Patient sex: M
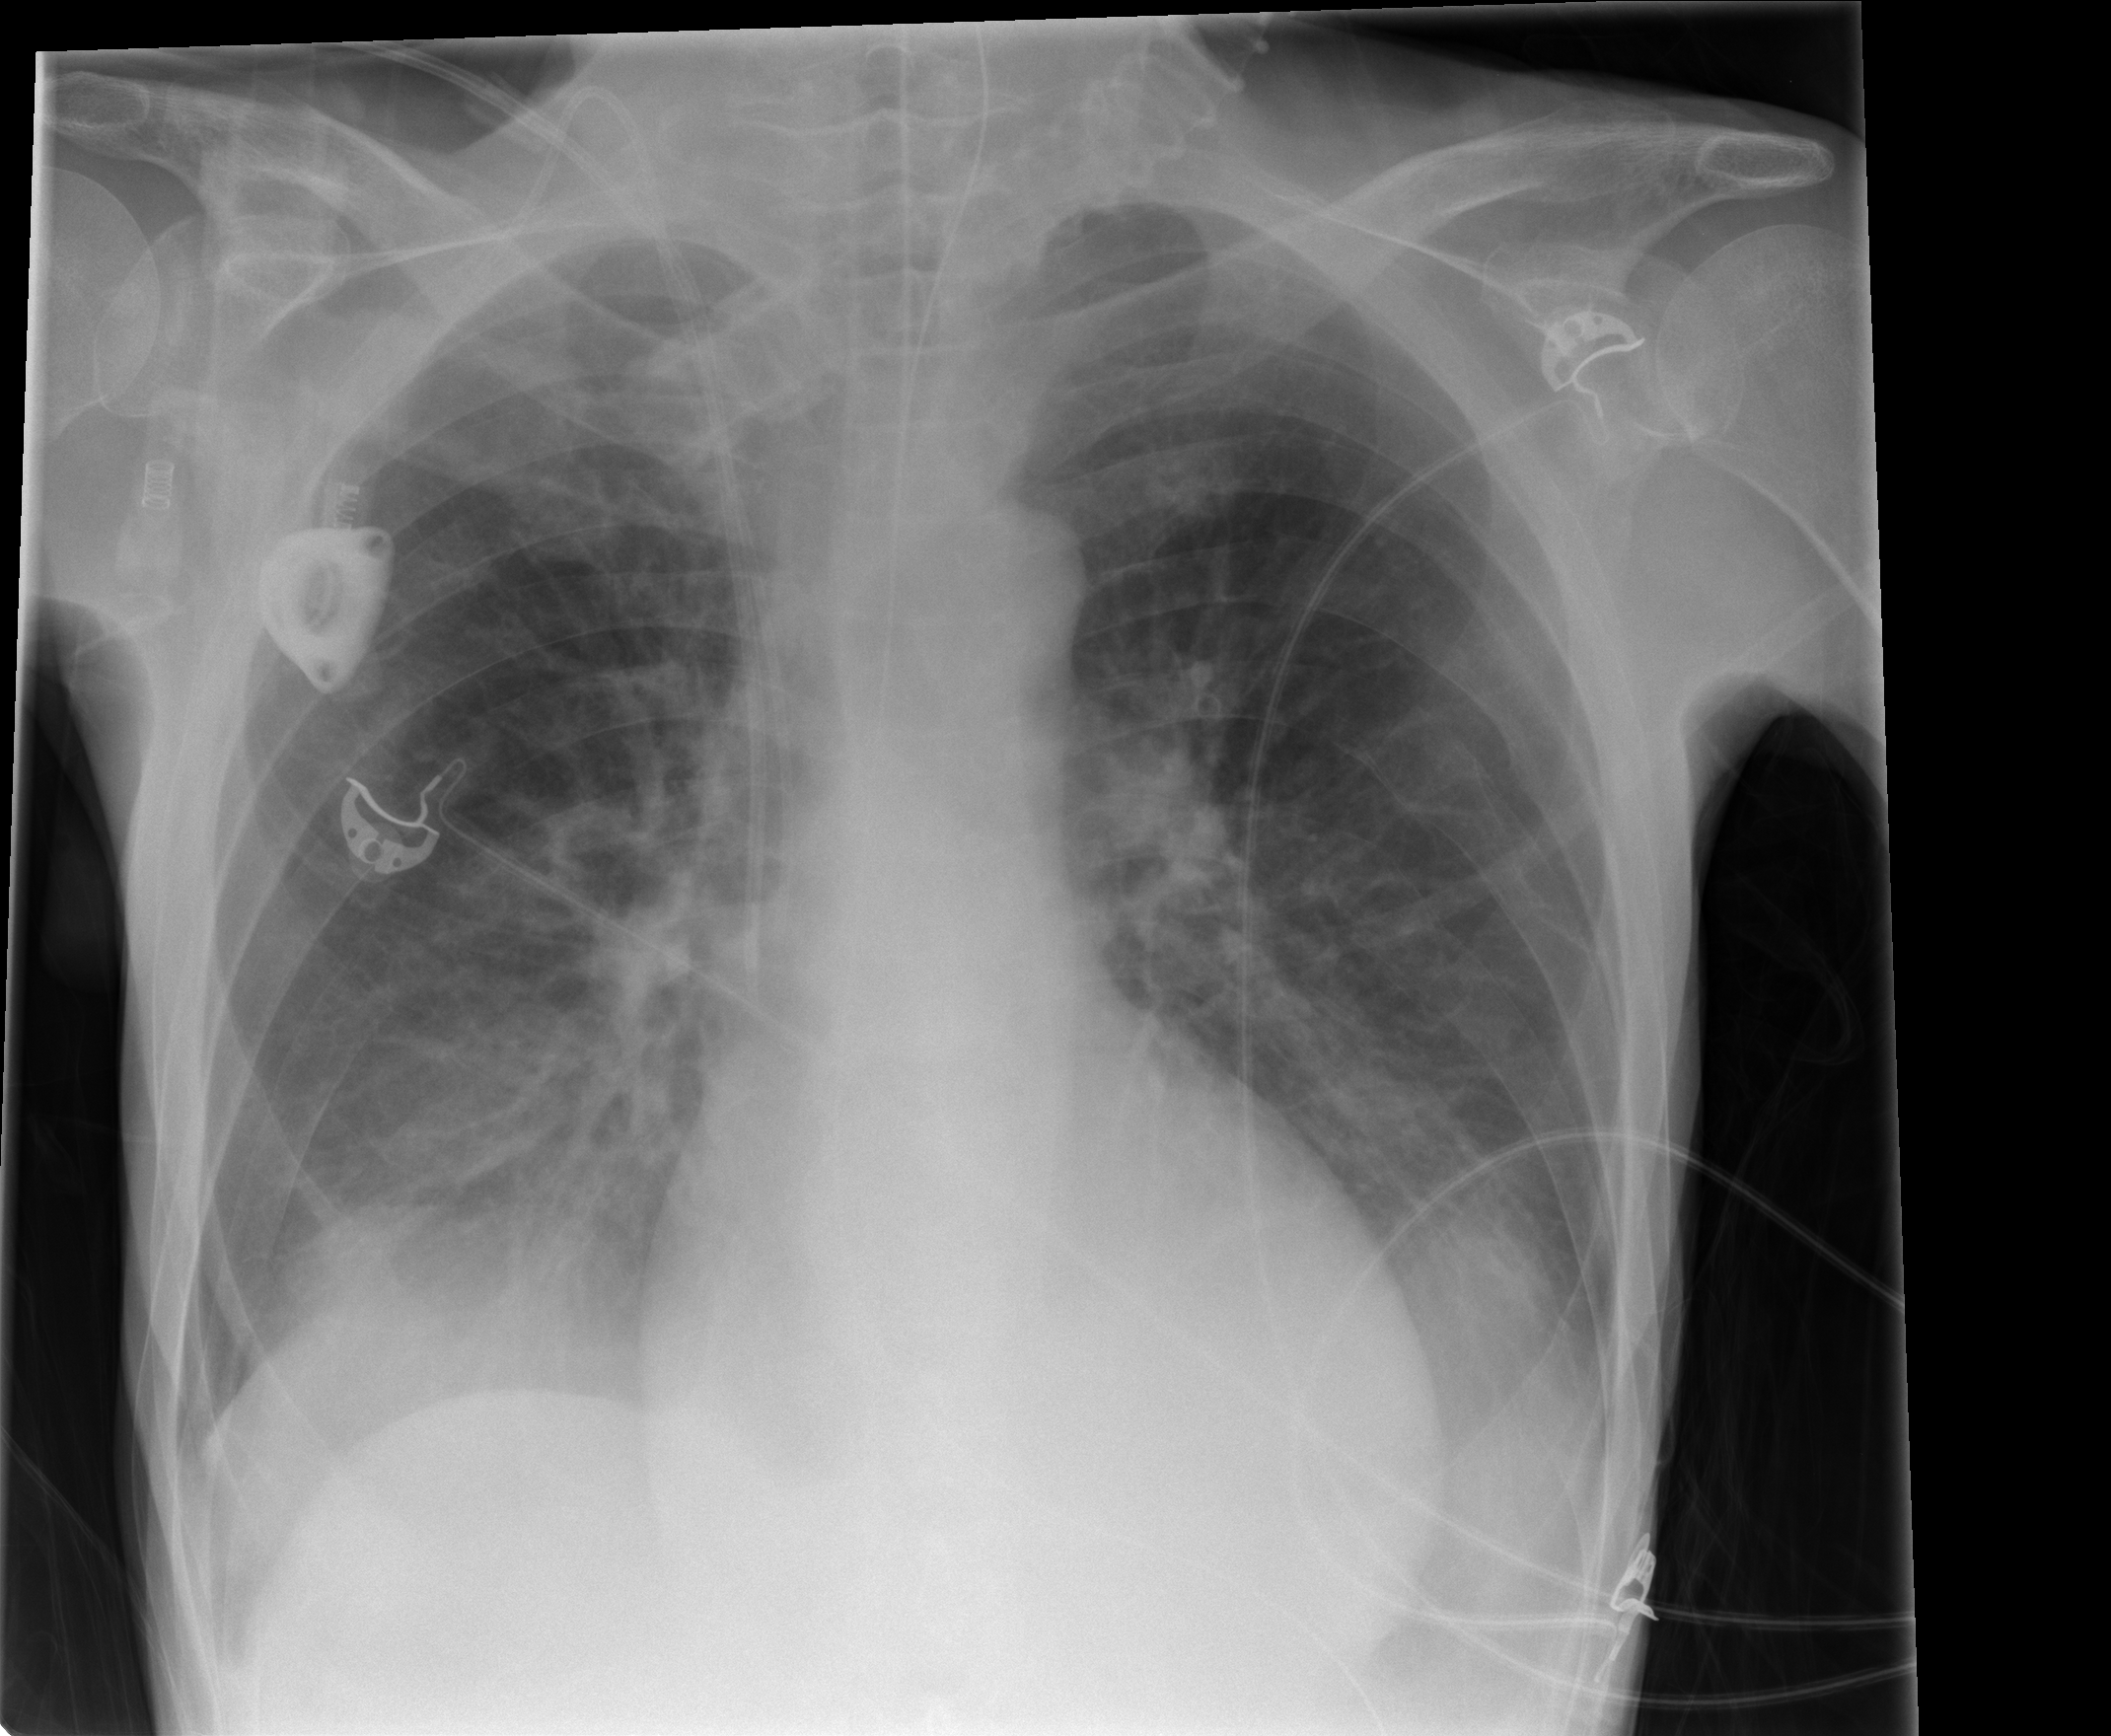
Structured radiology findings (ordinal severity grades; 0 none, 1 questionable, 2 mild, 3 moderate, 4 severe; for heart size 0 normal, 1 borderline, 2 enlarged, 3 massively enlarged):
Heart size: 2
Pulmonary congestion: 1
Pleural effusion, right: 2
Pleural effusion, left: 2
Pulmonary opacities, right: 1
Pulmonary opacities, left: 0
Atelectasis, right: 2
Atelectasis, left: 2